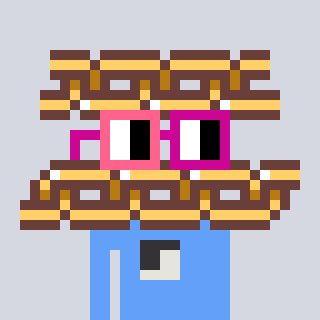
a pixel art character with square pink and red glasses, a chain-shaped head and a blue-colored body on a cool background